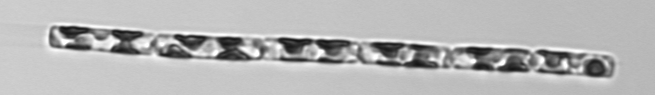
Label: Guinardia_delicatula